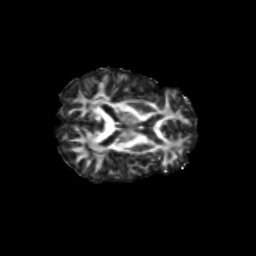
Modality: FA
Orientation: axial
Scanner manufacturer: siemens
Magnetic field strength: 3 T
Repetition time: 9.2 s
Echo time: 0.084 s